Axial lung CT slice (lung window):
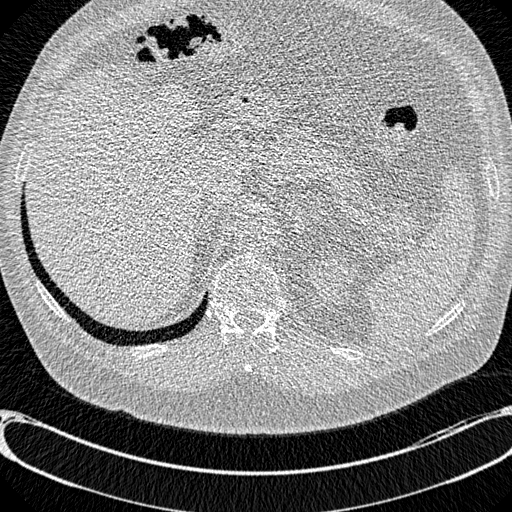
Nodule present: no